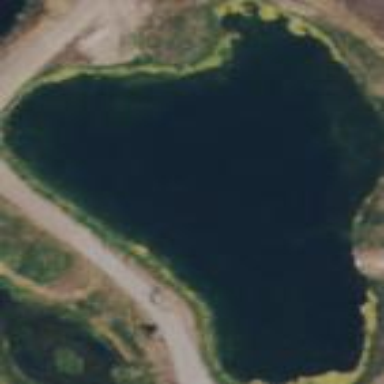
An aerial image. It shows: Serene lake surrounded by nature.